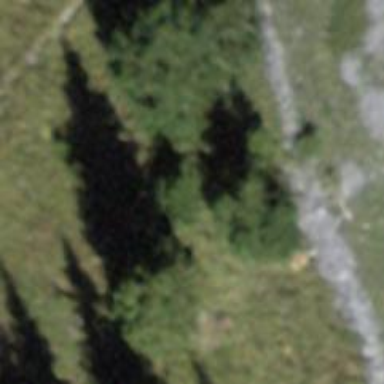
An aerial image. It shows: Row of trees in natural setting.